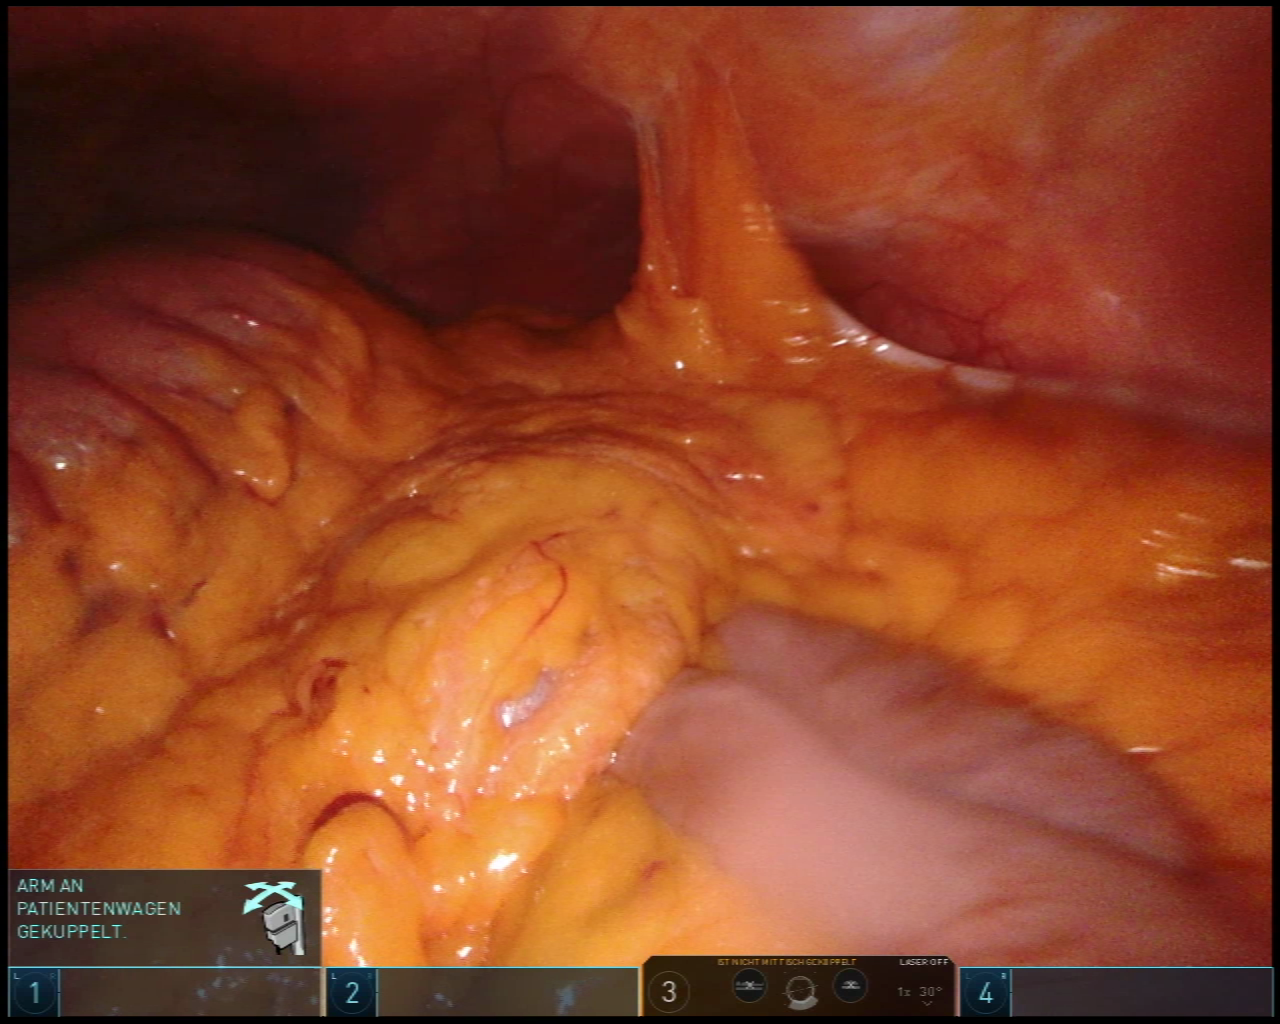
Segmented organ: stomach
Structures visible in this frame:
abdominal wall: yes
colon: yes
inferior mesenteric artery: no
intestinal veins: no
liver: no
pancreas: no
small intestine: yes
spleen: no
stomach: yes
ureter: no
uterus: no
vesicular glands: no